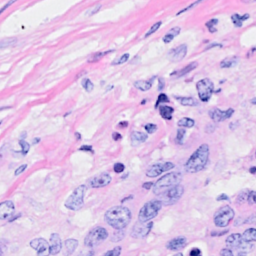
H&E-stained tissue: Breast